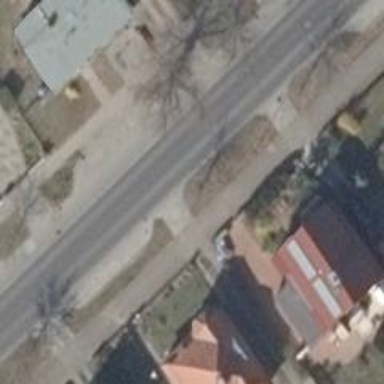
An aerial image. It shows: Tertiary road with asphalt surface. Separate sidewalks on both sides of the road.